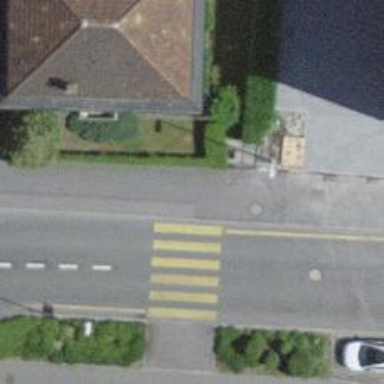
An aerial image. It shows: Sidewalk along the footway.